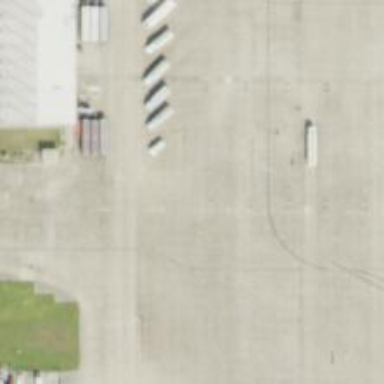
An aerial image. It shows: View of taxiway at the airport.